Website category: sports
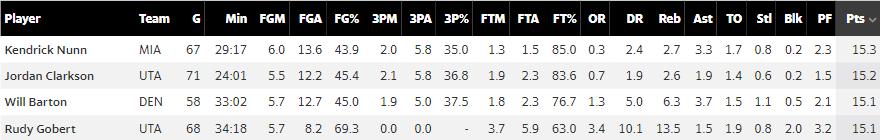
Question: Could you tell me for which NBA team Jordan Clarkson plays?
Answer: UTA

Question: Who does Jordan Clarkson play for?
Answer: UTA

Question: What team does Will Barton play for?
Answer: DEN

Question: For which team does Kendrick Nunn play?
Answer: MIA

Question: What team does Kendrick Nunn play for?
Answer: MIA

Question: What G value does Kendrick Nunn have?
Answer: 67

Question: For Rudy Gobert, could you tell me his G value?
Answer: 68

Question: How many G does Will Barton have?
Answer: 58

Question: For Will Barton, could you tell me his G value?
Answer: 58

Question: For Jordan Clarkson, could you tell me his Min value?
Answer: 24:01

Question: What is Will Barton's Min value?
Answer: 33:02

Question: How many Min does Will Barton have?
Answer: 33:02

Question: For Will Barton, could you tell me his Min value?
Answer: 33:02

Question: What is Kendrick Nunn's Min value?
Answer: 29:17

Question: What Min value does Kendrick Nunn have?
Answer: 29:17

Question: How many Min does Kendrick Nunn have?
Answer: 29:17

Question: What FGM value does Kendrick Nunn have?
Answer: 6.0

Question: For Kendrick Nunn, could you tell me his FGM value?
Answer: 6.0

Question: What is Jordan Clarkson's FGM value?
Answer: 5.5

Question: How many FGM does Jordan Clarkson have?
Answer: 5.5

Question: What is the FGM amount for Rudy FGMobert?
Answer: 5.7

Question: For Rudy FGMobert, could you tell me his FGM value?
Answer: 5.7

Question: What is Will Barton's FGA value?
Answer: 12.7

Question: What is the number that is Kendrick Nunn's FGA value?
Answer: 13.6

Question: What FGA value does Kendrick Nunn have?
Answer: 13.6

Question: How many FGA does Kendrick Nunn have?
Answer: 13.6

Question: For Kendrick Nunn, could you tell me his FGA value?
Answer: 13.6

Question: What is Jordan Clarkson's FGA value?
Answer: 12.2

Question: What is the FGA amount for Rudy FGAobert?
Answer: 8.2

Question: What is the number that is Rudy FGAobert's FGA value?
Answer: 8.2

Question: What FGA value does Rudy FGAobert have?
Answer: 8.2

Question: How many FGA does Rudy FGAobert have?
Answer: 8.2

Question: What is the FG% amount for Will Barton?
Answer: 45.0

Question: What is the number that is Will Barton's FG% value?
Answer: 45.0

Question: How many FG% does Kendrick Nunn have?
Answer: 43.9

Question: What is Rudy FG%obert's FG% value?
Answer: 69.3

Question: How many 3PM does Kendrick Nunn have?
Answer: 2.0

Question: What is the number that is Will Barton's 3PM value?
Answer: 1.9

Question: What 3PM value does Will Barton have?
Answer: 1.9

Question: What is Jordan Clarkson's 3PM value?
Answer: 2.1

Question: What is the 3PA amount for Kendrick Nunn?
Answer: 5.8

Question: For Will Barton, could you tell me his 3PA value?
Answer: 5.0

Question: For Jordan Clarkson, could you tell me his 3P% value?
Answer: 36.8

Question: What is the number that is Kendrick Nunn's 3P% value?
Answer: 35.0

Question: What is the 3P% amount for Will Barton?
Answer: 37.5

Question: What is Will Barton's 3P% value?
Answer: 37.5

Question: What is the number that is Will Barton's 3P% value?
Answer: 37.5

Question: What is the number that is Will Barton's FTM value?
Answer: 1.8

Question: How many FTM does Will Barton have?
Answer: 1.8

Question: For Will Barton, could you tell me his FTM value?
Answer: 1.8

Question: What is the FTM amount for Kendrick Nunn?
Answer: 1.3

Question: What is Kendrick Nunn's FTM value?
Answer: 1.3

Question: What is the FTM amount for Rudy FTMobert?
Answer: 3.7

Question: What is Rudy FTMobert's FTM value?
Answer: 3.7

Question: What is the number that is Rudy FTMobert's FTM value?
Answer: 3.7

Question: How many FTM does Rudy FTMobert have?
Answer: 3.7

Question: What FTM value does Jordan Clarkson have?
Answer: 1.9

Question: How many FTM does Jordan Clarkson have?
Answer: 1.9

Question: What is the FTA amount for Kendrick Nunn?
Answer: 1.5

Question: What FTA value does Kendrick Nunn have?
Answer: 1.5

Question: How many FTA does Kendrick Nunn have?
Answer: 1.5

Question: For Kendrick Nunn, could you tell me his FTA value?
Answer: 1.5

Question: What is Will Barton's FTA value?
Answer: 2.3

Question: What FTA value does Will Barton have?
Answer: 2.3